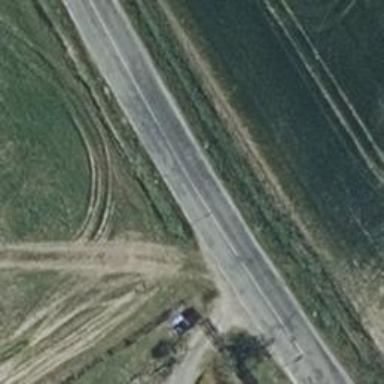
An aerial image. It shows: Secondary road with asphalt surface.